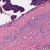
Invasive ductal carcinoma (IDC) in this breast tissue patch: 0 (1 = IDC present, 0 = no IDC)